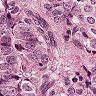
Metastatic tissue present: yes